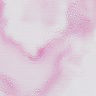
Metastatic tissue present: no